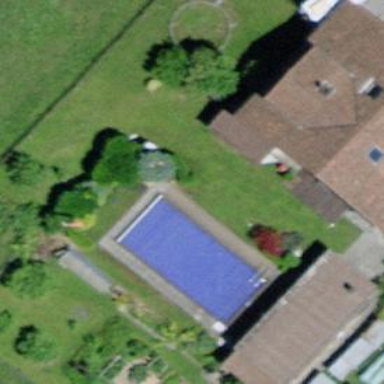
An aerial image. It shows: Swimming pool located in leisure land.